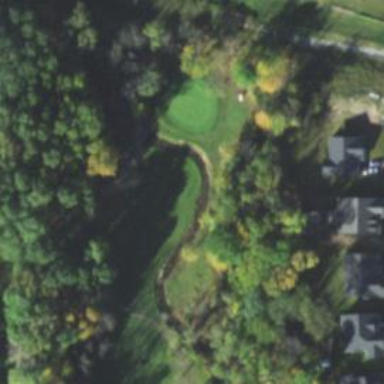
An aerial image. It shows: Golf hole.